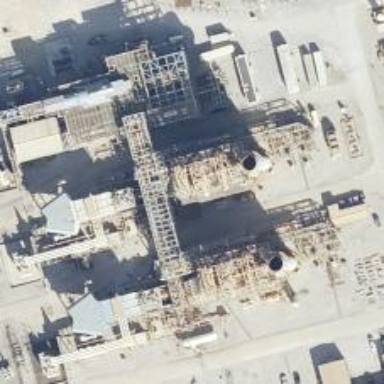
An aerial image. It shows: Gas-powered generator of the combined cycle type.